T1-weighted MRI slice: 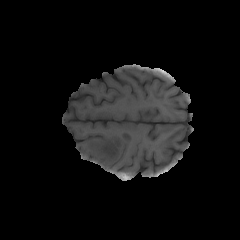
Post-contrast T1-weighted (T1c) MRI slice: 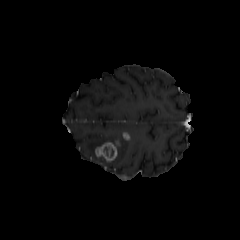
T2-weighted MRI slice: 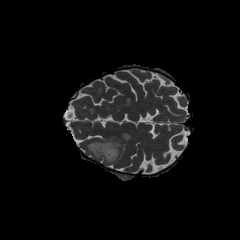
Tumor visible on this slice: yes